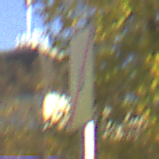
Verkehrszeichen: EndeUmleitung
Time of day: SunriseSunset
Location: Outdoor (Urban)
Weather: PartlyCloudy
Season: Autumn
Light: Natural